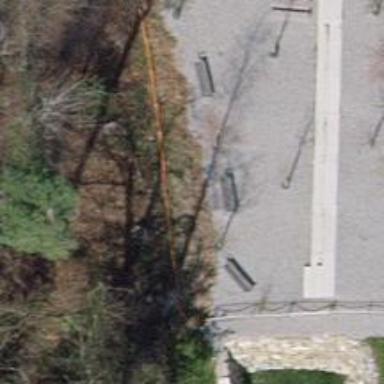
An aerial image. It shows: Bench.